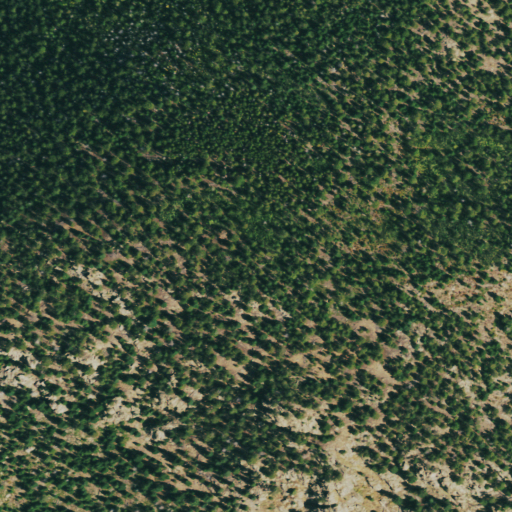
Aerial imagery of mountain in Colorado named Grannys Head containing evergreen forest and shrub